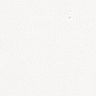
Metastatic tissue present: no